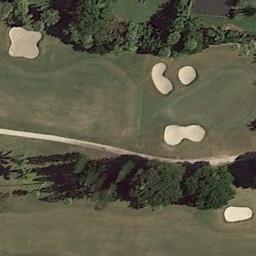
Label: golf_course